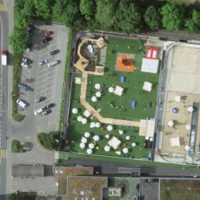
EUNIS habitat code: 53
Species observed at this site:
Symphoricarpos albus
Biston strataria